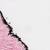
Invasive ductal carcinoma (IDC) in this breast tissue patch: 0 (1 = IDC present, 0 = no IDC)